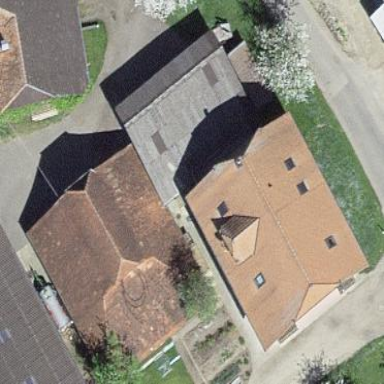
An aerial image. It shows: Shed building.